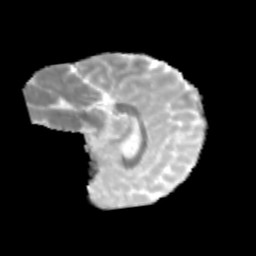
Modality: MD
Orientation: sagittal
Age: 11
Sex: male
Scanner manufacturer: siemens
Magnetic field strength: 3 T
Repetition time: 3.8 s
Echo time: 0.07 s